Interaction volume radius: 5 \u00c5
Interaction volume height: 25 \u00c5
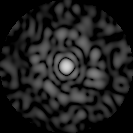
Disorder parameter: 0.8251